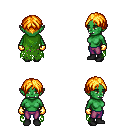
a pixel art fantasy rpg character, female body template, orc, green skin, green tattered cape, magenta pants, light blonde parted hairstyle, gold gloves, black shoes, four views (front, back, left, right), 2x2 character sprite sheet, small pixel art, hard edges, no anti-aliasing